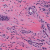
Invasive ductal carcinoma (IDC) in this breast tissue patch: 0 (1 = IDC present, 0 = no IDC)